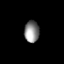
Tissue: prostate
Cell type: T cells
Senescence score: 0.3404
Nuclear area (px): 313
Mean DAPI intensity: 137.521